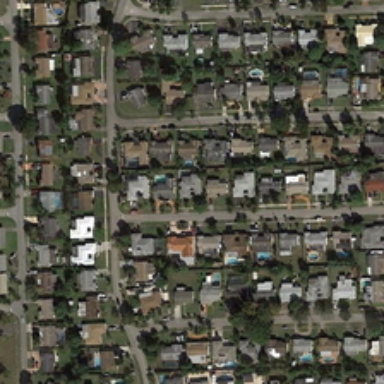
The area is a densely populated area .